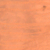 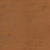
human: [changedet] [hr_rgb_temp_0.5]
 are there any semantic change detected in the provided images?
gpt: No change was made in this area.